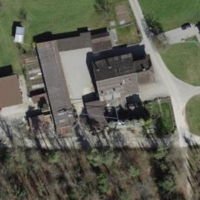
EUNIS habitat code: 25
Species observed at this site:
Chelidonium majus